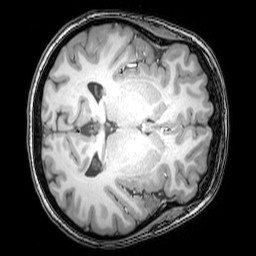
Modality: T1w
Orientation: axial
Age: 22
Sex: female
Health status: healthy
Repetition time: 0.081 s
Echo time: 0.037 s